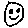
Label: smiley face